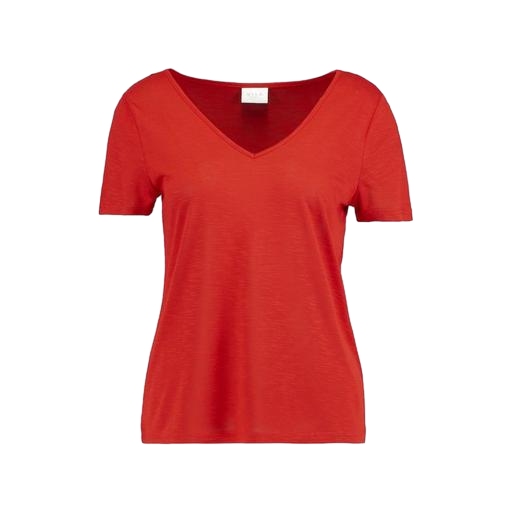
red v-neck tee, red v neck tee, red short sleeve v-neck tee, white background